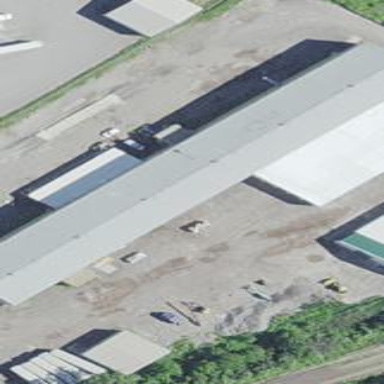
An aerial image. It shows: Industrial building.